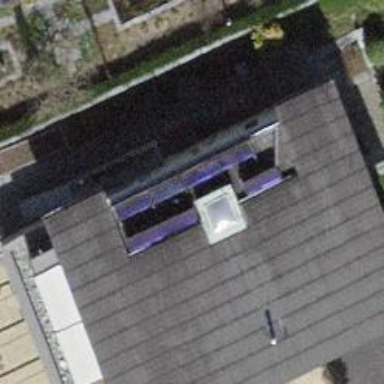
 consisting of solar photovoltaic panels."